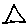
Label: triangle